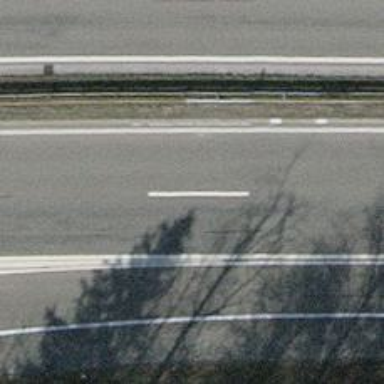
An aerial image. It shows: View of motorway.